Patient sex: M
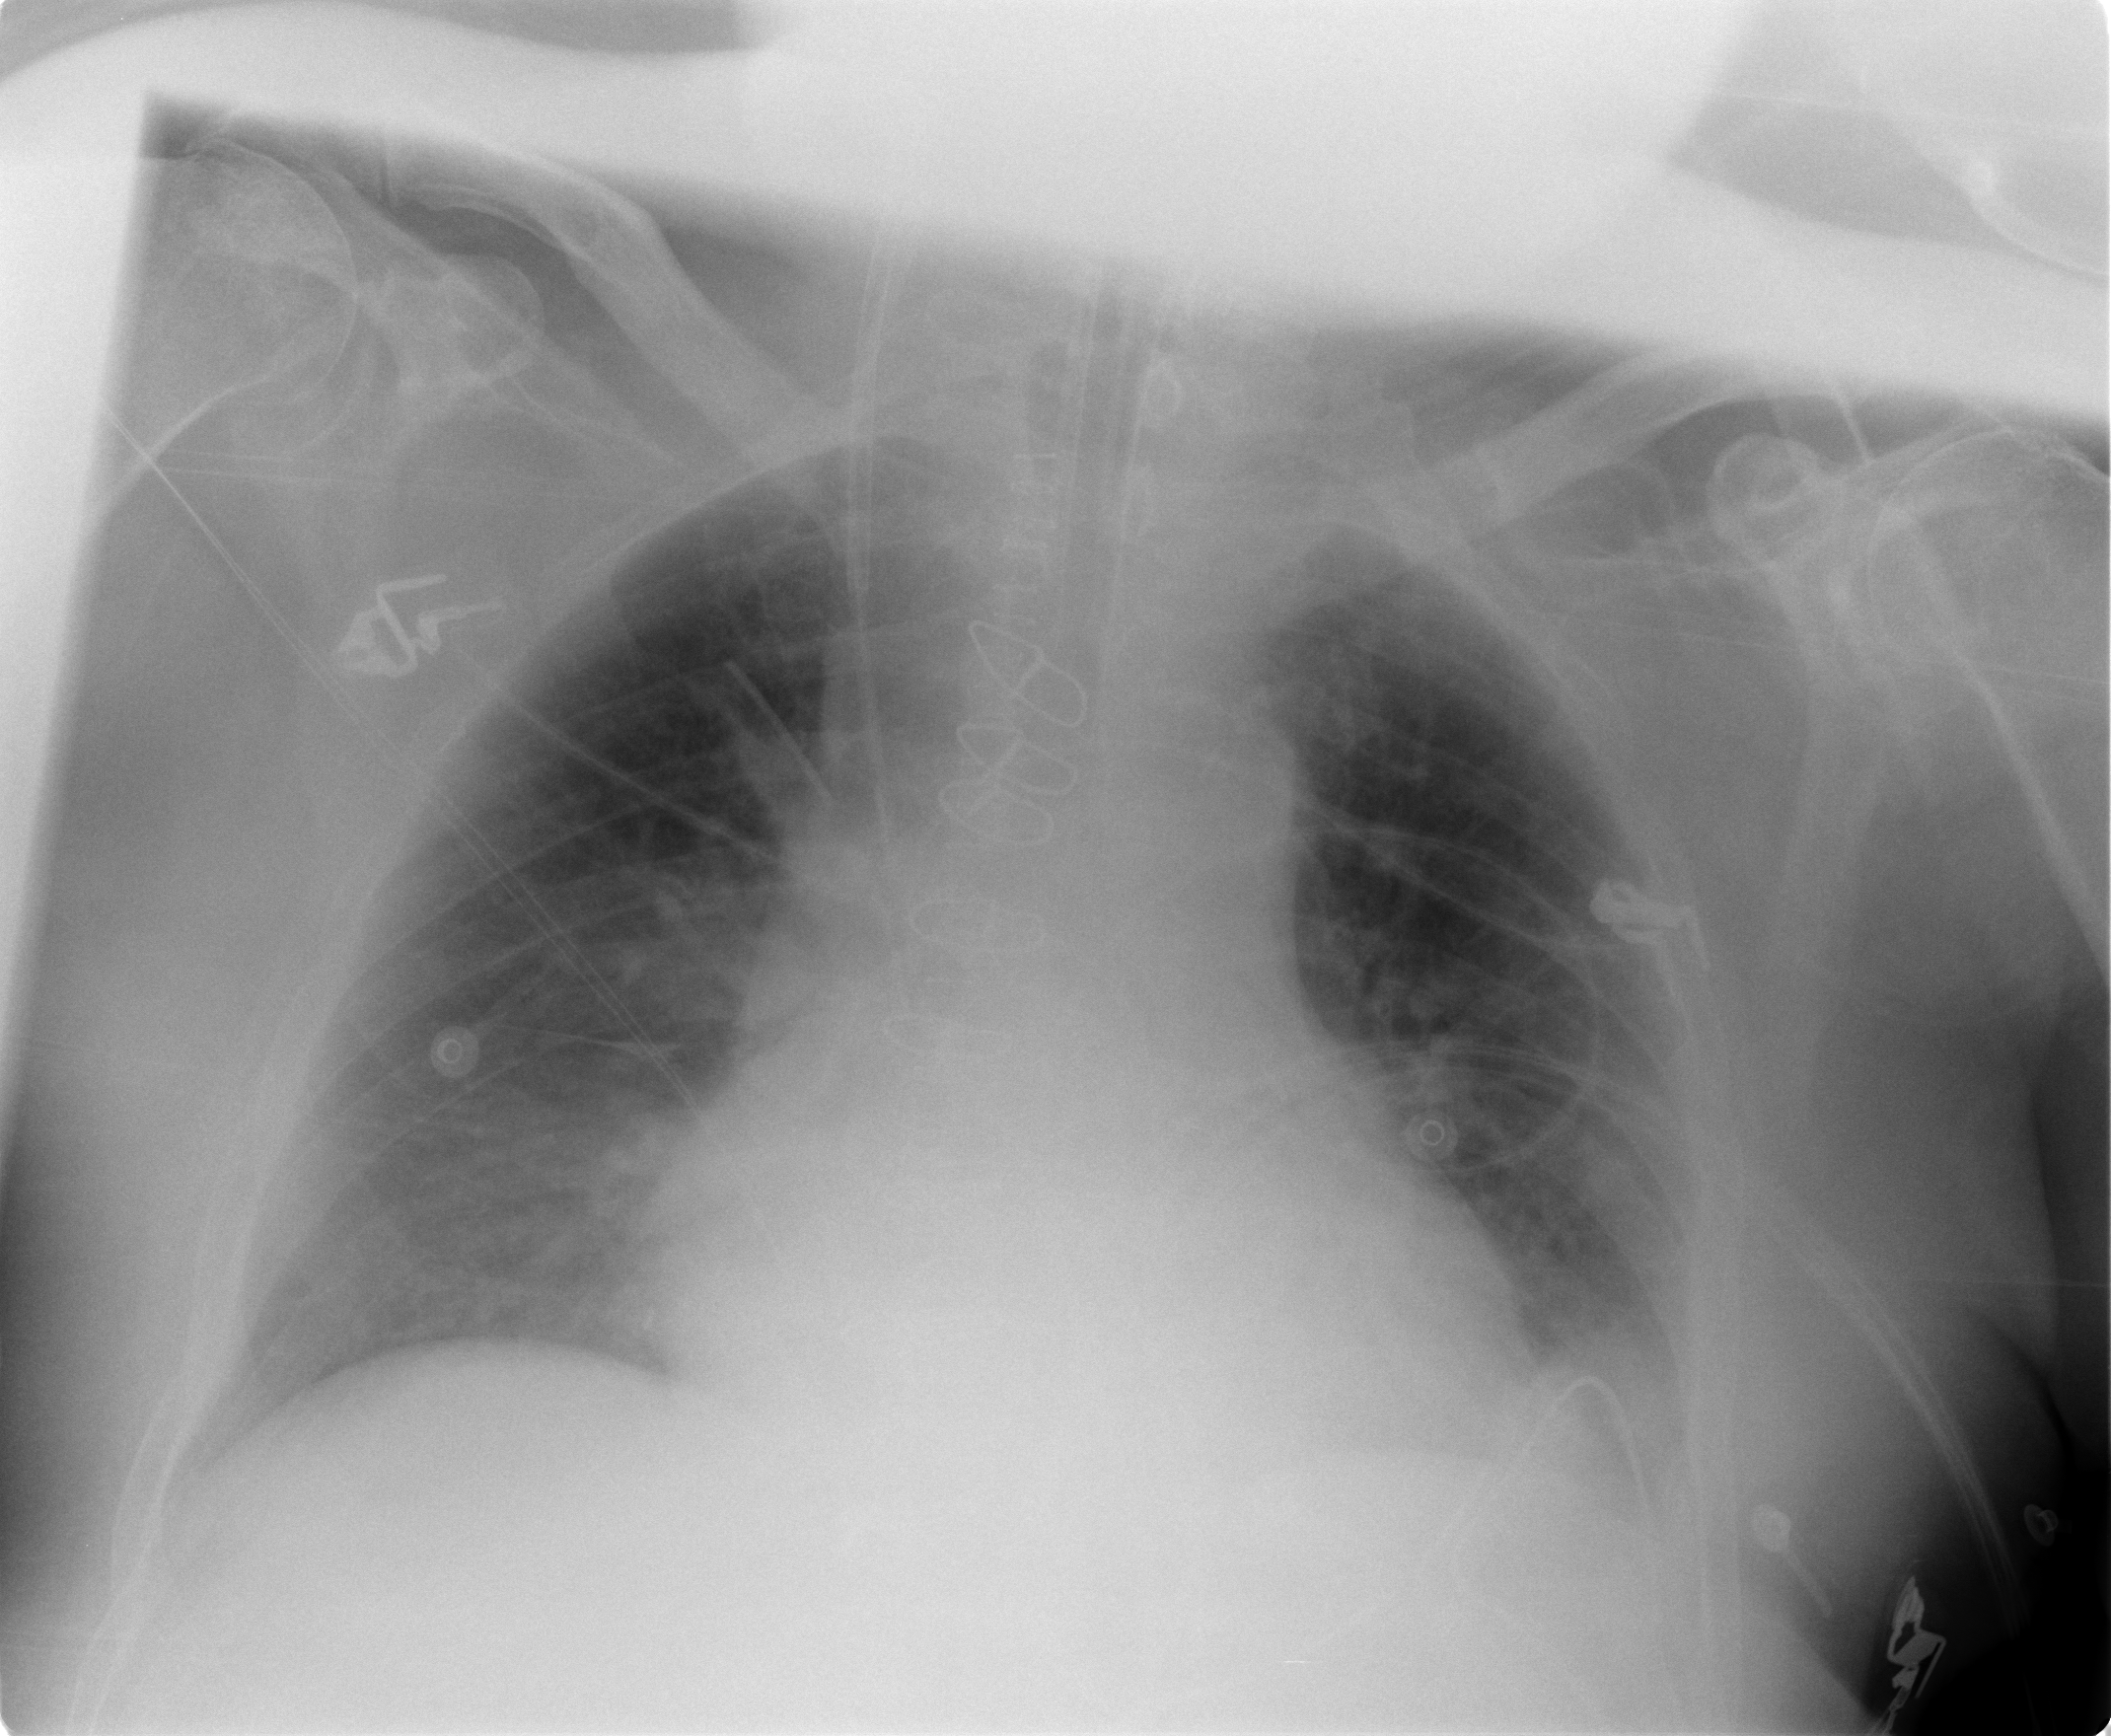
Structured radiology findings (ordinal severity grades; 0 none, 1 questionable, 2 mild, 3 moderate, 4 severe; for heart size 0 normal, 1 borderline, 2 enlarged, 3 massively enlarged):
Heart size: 2
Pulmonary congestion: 1
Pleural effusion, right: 0
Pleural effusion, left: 0
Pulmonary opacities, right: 0
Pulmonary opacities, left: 0
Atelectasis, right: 0
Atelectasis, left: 2